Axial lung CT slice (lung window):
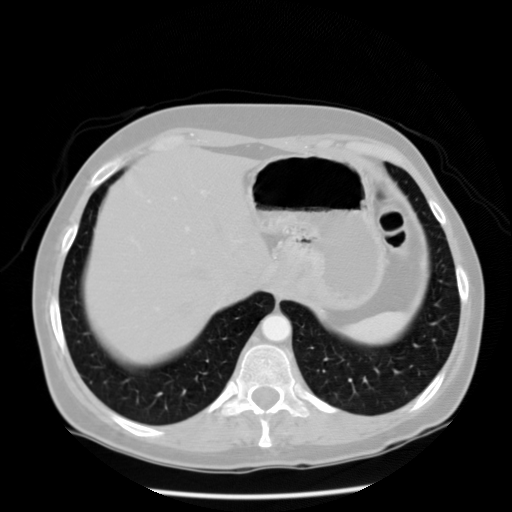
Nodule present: no